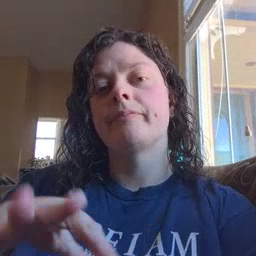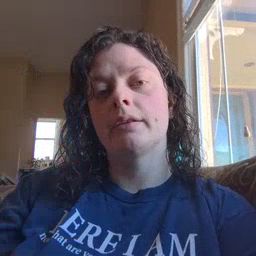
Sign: find